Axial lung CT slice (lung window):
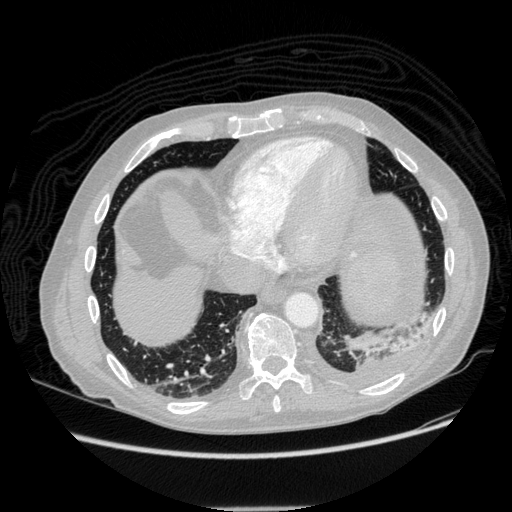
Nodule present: no